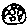
Label: moon